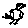
Label: bird